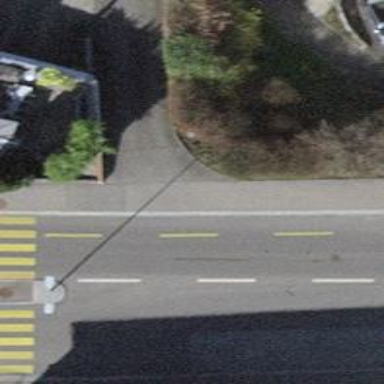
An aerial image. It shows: Unmarked crossing with traffic calming table on the road.